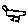
Label: bird